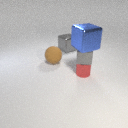
small gray metal cube above small red metal cylinder